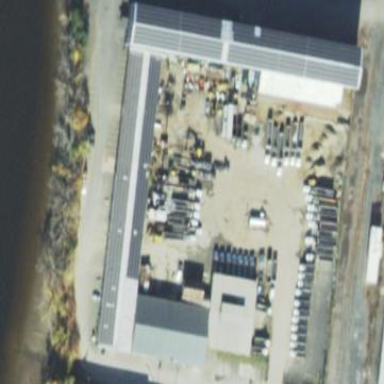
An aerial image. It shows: Industrial area.